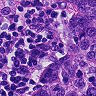
Metastatic tissue present: no